Field crop: tomato
Growth stage: 1
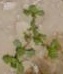
Species: portulaca